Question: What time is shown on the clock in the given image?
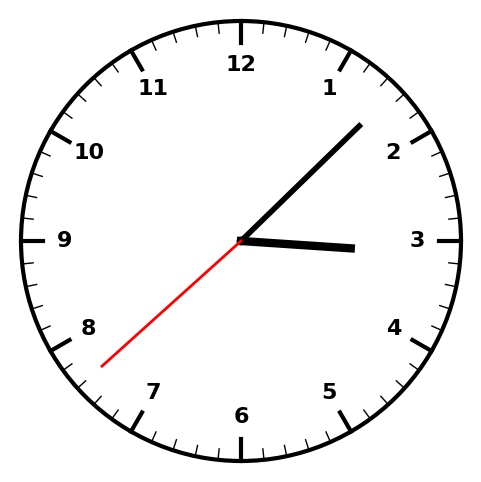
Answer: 03:07:38